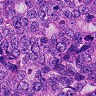
Metastatic tissue present: yes